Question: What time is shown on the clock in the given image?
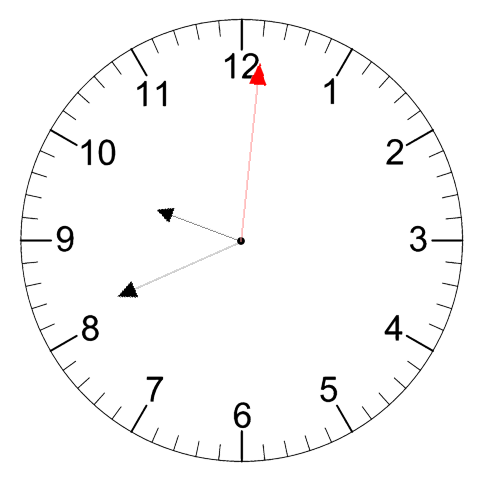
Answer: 09:41:01